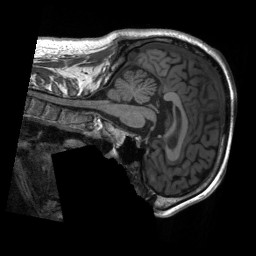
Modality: T1w
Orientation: sagittal
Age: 37
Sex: male
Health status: healthy
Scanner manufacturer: siemens
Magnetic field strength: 3 T
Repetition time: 2.3 s
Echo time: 0.00229 s